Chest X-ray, PA view. Patient: 30 years old, sex F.
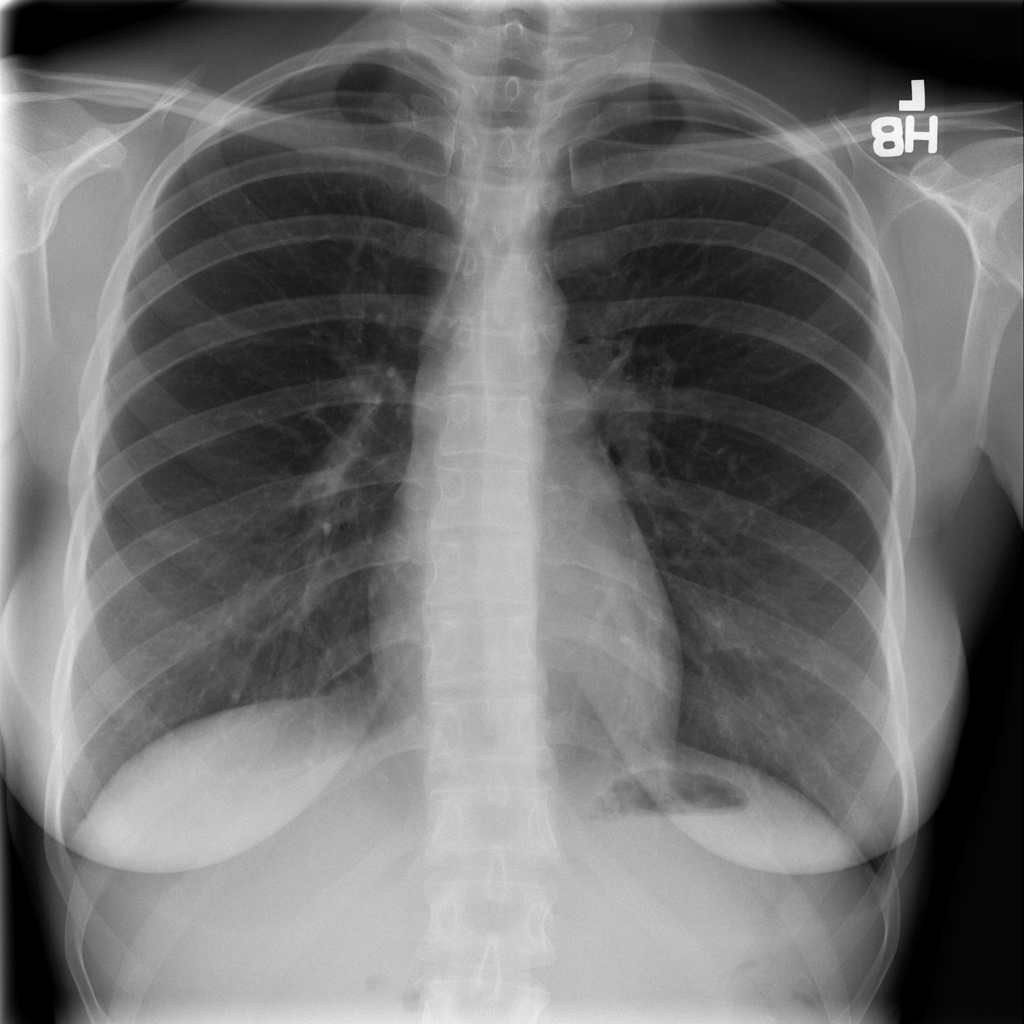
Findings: No Finding